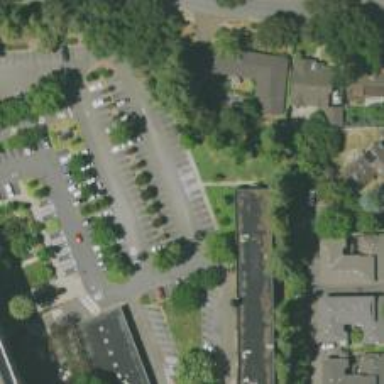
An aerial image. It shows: Parking space.